Question: I have written an xml-parser to read an XML-file. The XML-file is not mine so I can't change the structure. Things work great till I got to this special point. I want to read a value but I don't have a key to access this value.
I marked the values (in red) in the screenshot below which I want to access.

When I dump the parent element (the ) I get this in return:
'''
object(SimpleXMLElement)#31 (3) { ["@attributes"]=> array(5) { ["nr"]=> string(1) "1" ["unit"]=> string(3) "bar" ["unit_id"]=> string(4) "3103" ["vo"]=> string(0) "" ["vo_id"]=> string(0) "" } [0]=> string(2) "20" [1]=> string(1) "2" }
'''
As seen, at the end of the dump the values that I want to access are presented. I tried to access it like an array but that doesn't work. The values are not part of the .
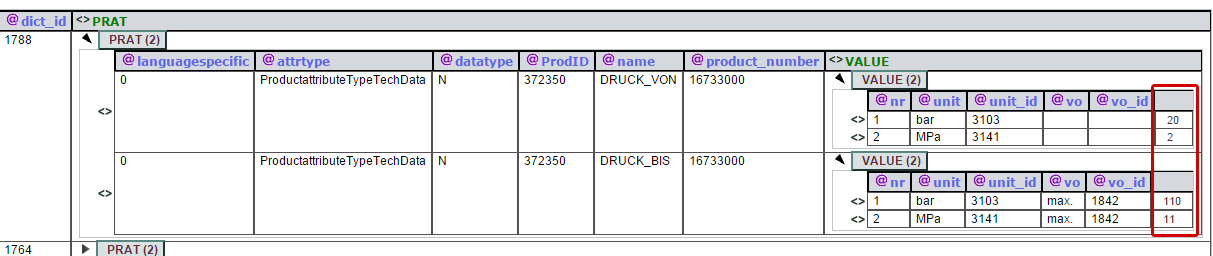
Answer: use (String) keyword in front of it.
eg.
'''
echo (String) PRAT->VALUE;
'''